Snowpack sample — Buffalo Mountain, Silverthorne, Colorado, USA (2/22/26, 2:02 PM MST)
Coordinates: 39.622, -106.113
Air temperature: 33 °F
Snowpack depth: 63 cm
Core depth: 10 cm
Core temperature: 30.2 °F
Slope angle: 11°, slope face: 116°
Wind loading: low
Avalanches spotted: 0
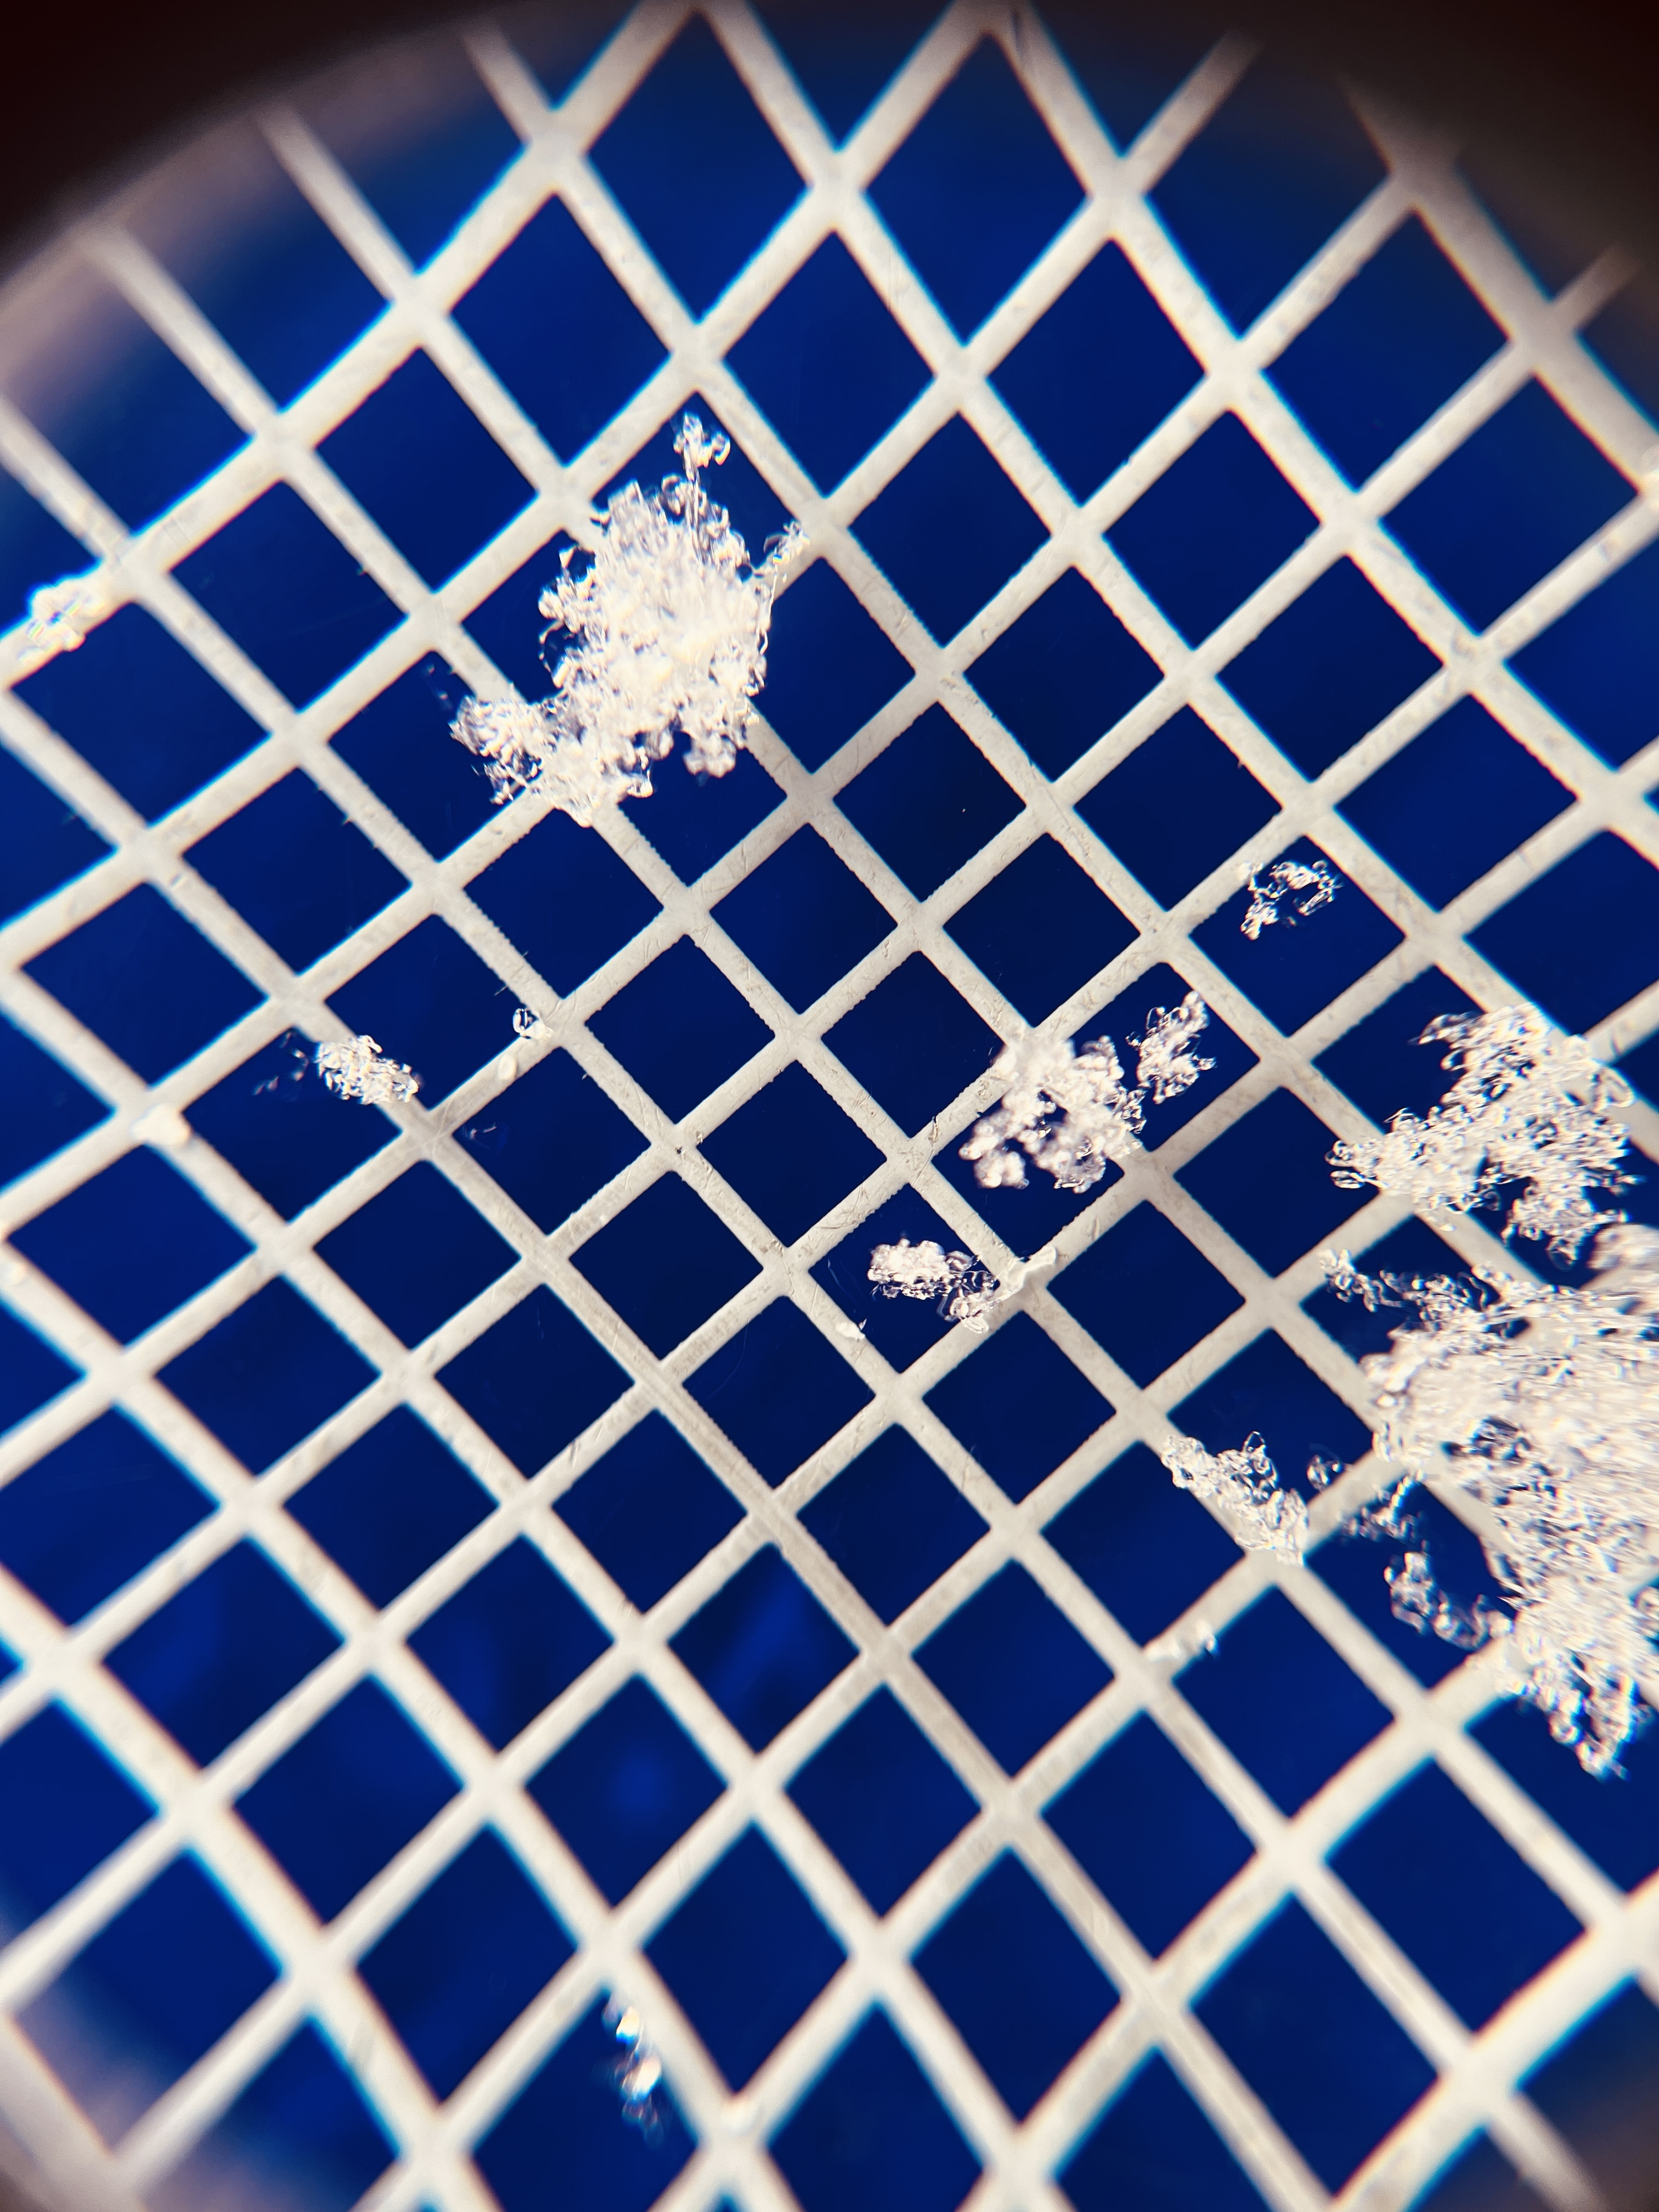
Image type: magnified_profile
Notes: In a firebreak similar to site 1, minimal wind loading with no spotted avalanches (not many faces in view though)